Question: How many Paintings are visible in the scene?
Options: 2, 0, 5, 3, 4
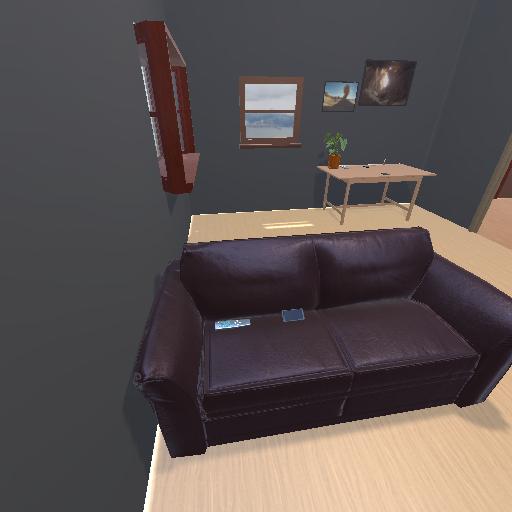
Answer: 2